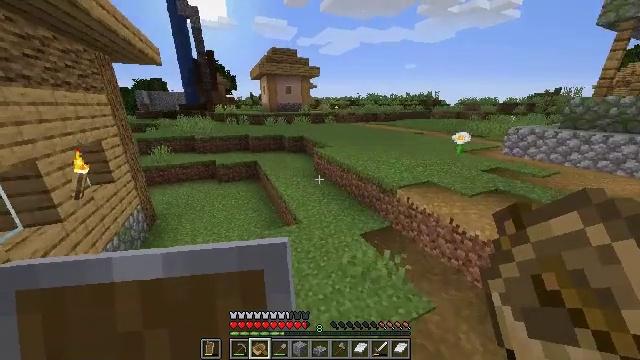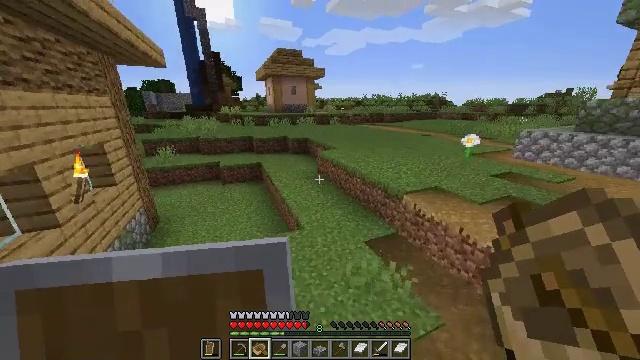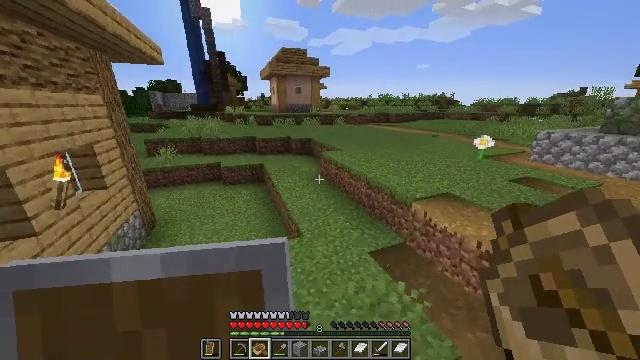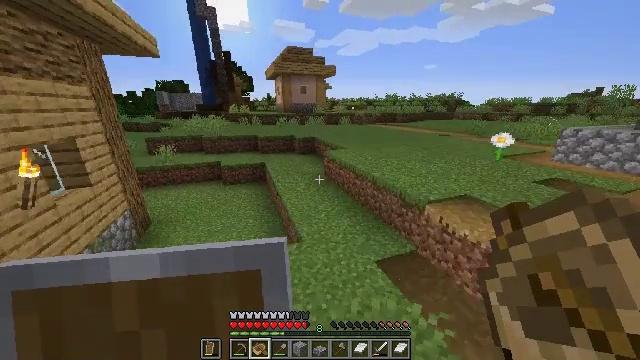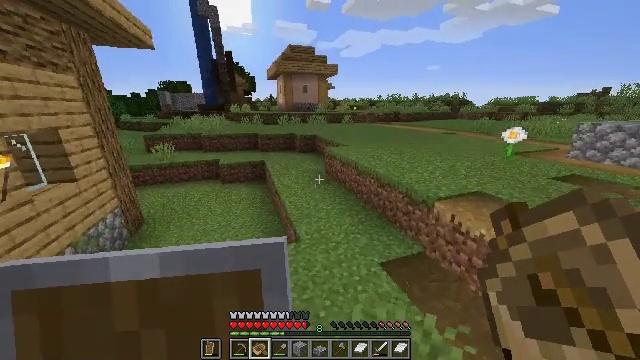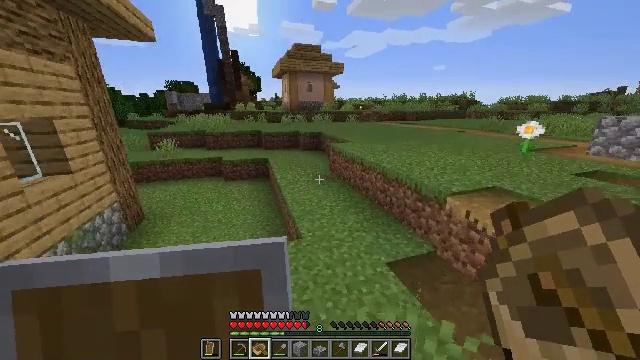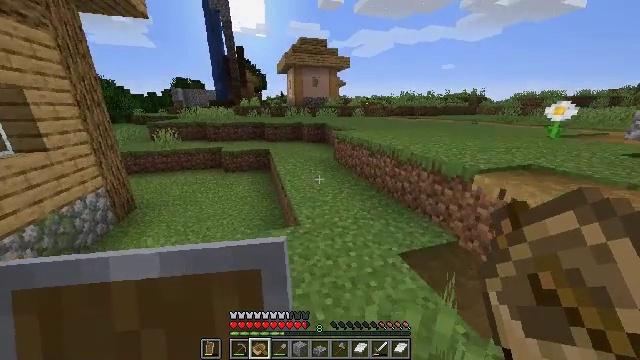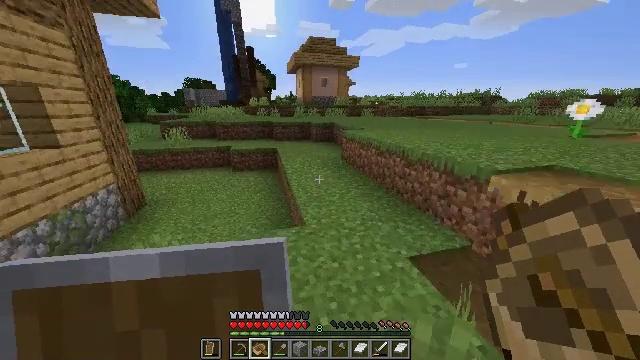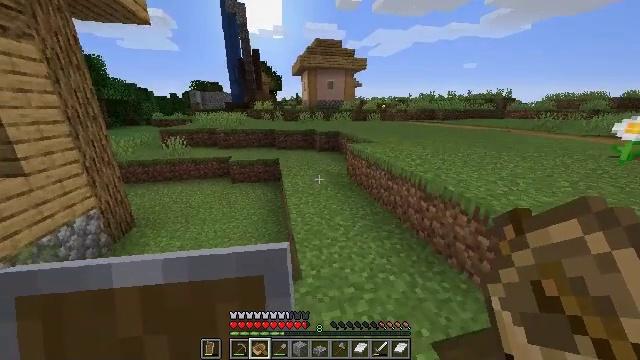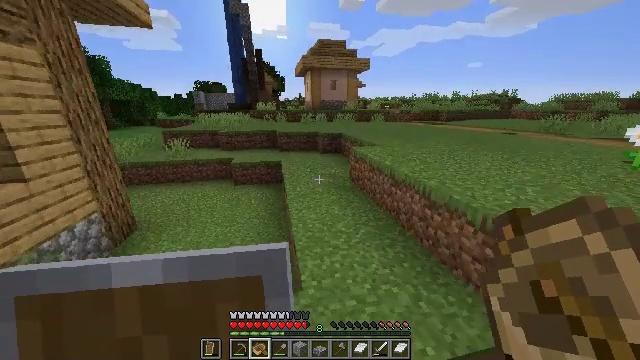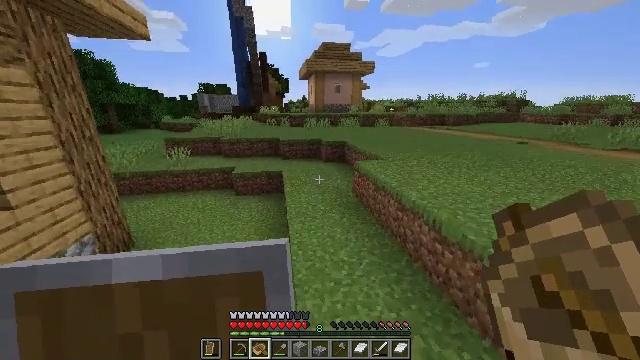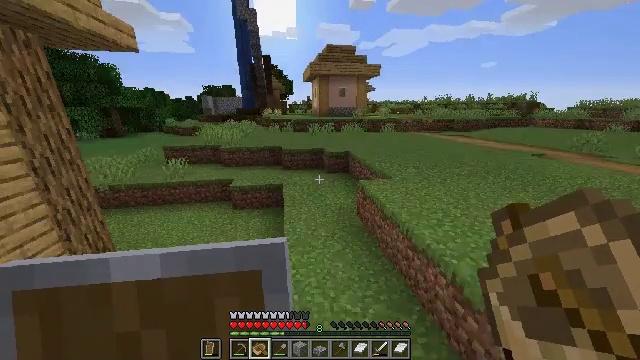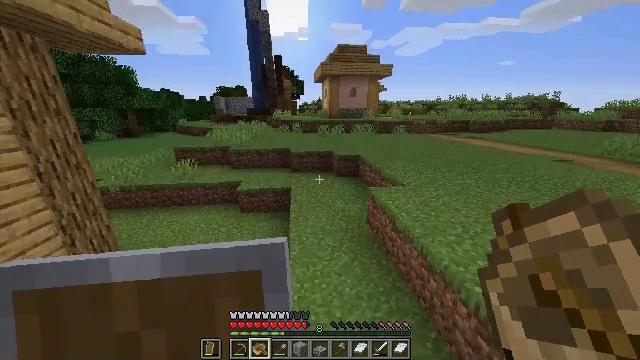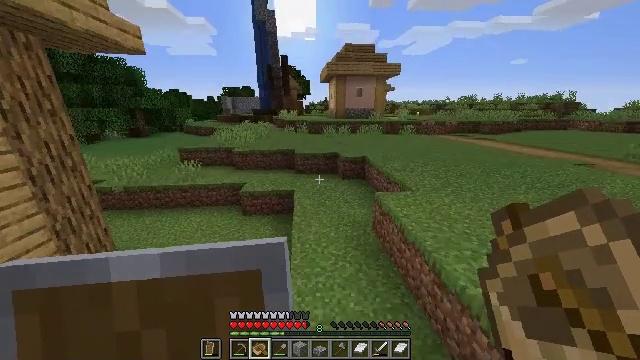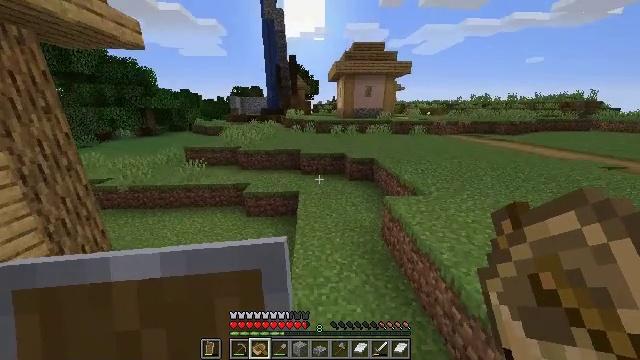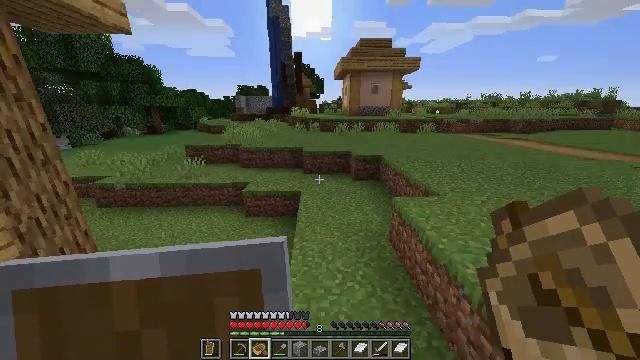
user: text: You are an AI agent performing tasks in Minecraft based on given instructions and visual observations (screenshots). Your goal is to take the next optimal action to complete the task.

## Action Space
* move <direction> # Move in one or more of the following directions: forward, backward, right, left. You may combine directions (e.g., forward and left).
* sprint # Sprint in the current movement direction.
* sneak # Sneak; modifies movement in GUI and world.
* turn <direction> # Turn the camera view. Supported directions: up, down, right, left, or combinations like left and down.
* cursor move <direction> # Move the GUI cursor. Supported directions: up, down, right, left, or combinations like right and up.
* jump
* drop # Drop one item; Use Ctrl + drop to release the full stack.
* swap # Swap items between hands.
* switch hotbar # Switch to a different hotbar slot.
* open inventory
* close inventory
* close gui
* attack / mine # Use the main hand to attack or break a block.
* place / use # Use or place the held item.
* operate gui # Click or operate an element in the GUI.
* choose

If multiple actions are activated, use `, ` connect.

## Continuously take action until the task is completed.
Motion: motion action
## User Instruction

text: Break the bell in the village.
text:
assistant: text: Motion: move forward, turn left, jump
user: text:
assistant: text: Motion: move forward, turn left, jump
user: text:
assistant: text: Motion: move forward, turn left, jump
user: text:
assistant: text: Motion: move forward, jump
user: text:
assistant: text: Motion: move forward, turn left, jump
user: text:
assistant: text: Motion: move forward, turn left, jump
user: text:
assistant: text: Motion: move forward, turn left, jump
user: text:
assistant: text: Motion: move forward, turn left, jump
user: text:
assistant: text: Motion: move forward, jump
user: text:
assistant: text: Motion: move forward, turn left, jump
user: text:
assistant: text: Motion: move forward, turn left, jump
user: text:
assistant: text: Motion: move forward, turn left, jump
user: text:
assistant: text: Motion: move forward, turn left, jump
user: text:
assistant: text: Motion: move forward, turn left, jump
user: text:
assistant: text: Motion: move forward, turn left, jump
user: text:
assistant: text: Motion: move forward, turn left, jump
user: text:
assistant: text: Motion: move forward, jump
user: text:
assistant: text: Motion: move forward, jump
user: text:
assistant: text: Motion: move forward, jump
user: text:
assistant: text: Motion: move forward, jump
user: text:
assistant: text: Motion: move forward, jump
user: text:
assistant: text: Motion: move forward, jump
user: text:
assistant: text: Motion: move forward, jump
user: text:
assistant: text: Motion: move forward
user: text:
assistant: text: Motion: move forward
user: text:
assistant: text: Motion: move forward
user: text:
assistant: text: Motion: move forward
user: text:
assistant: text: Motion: move forward
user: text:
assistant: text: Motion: move forward
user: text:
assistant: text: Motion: move forward